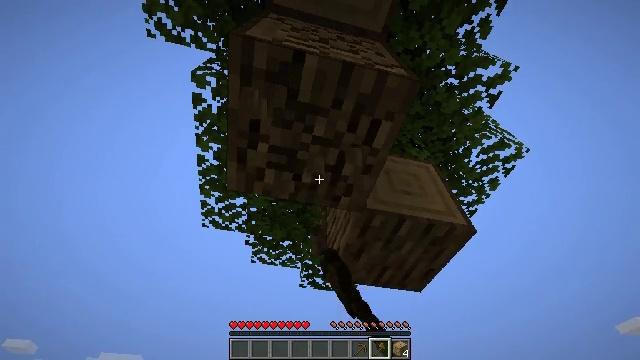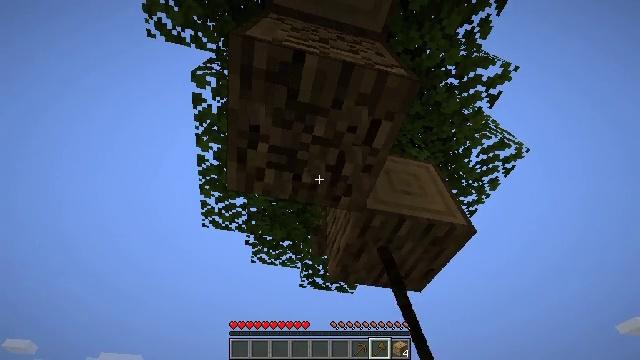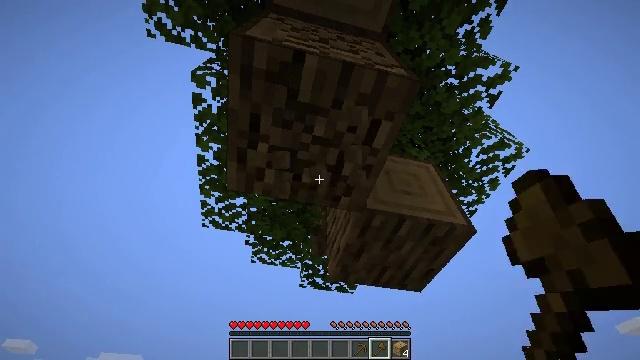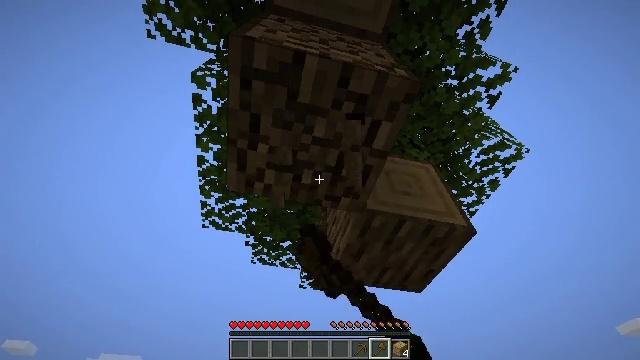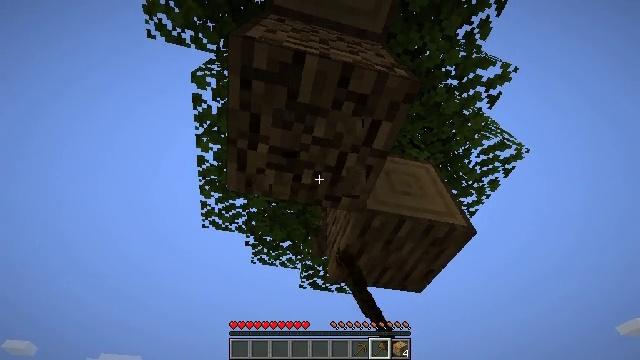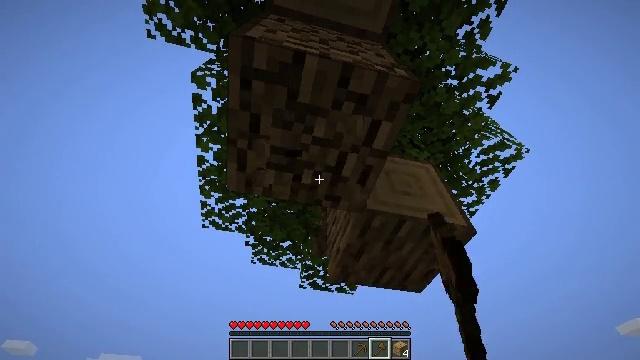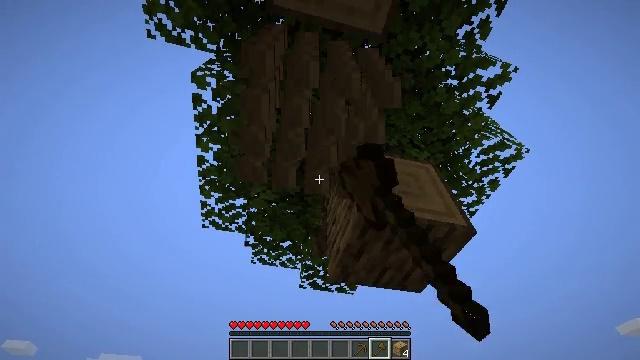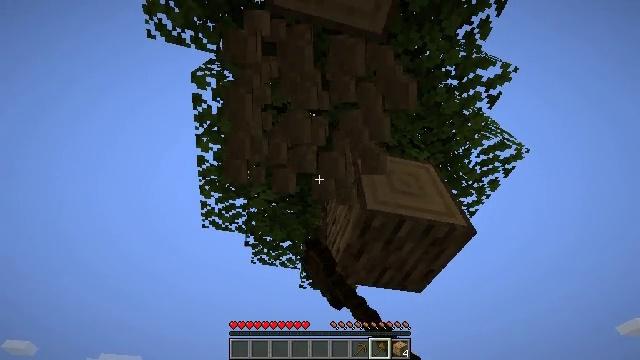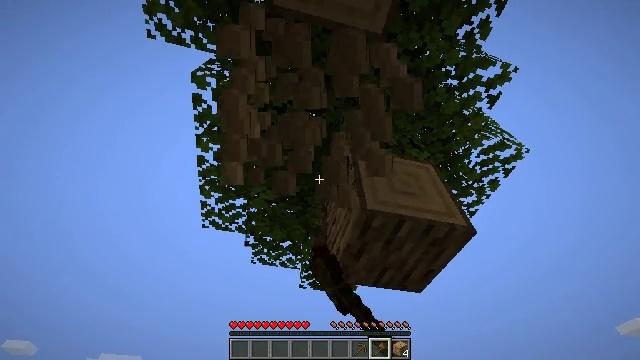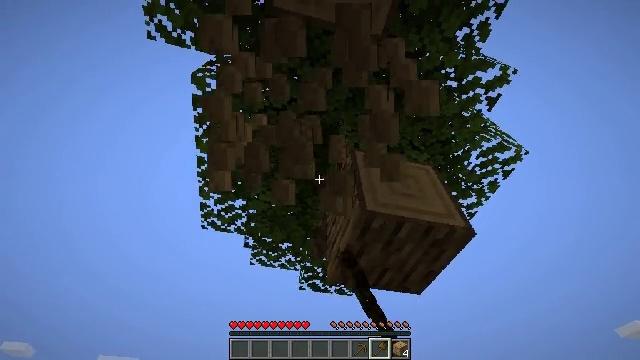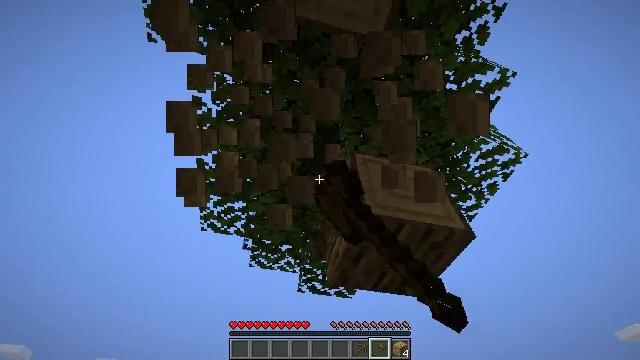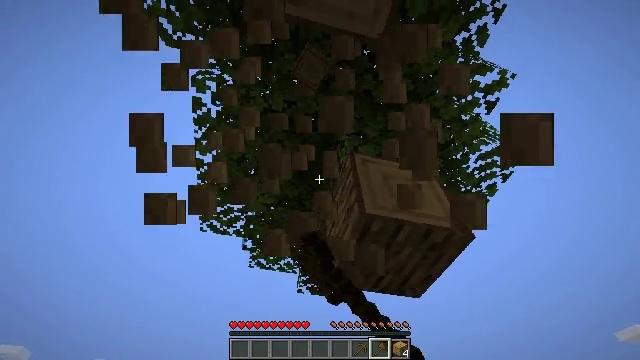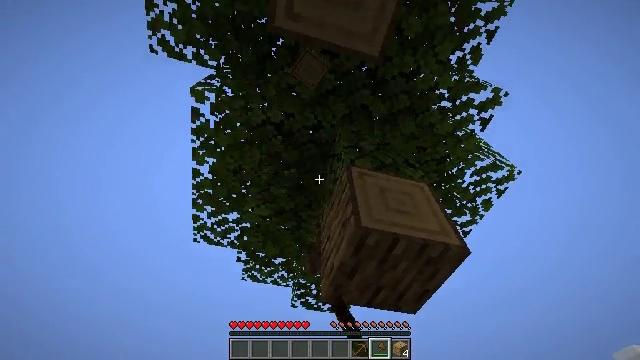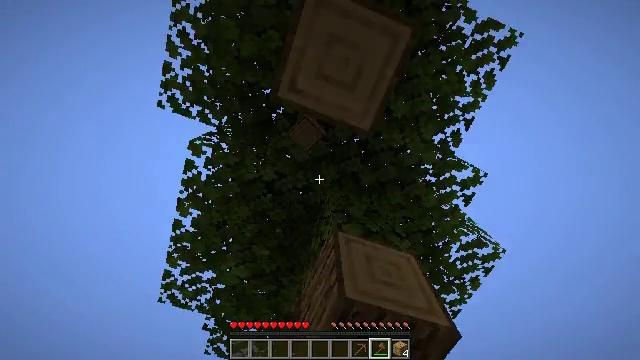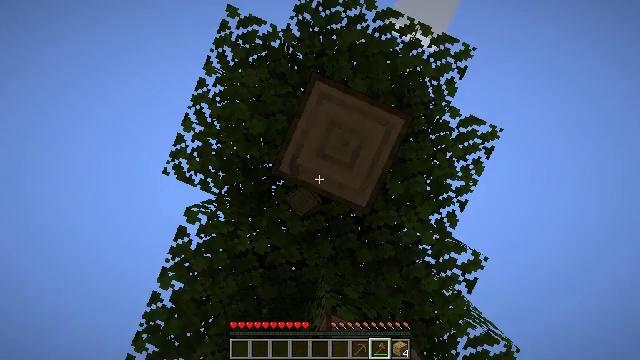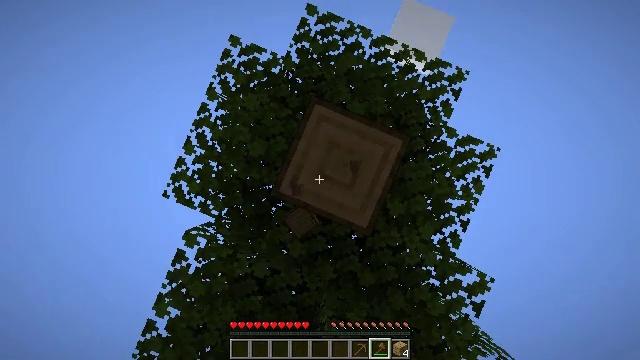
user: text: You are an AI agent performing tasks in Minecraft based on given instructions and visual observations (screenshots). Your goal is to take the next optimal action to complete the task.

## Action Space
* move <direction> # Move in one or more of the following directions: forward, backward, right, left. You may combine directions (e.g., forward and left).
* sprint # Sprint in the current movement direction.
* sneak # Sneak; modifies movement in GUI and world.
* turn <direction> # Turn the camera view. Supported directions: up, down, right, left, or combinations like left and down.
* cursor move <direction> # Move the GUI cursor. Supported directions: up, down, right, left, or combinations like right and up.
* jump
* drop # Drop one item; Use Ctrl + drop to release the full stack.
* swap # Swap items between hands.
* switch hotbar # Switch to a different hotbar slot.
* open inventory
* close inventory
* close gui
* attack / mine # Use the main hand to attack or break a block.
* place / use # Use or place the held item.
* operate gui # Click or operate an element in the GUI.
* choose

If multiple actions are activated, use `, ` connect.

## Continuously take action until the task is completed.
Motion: motion action
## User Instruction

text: Mine the oak log.
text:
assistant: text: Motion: attack / mine
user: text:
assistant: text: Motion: attack / mine
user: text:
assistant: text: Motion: attack / mine
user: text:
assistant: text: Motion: attack / mine
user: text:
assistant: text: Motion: attack / mine
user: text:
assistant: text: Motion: attack / mine
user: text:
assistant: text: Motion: attack / mine
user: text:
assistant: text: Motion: attack / mine
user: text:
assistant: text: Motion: attack / mine
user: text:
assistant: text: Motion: attack / mine
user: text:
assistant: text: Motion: attack / mine
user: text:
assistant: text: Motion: turn right and up, attack / mine
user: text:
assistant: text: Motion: turn right and up, attack / mine
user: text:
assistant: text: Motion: turn right and up, attack / mine
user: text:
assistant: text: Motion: turn up, attack / mine
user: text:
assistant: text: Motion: attack / mine
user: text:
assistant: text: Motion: attack / mine
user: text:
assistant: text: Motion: attack / mine
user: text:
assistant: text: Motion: attack / mine
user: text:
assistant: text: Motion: turn up, attack / mine
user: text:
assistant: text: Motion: turn right, attack / mine
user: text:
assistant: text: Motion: attack / mine
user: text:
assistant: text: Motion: attack / mine
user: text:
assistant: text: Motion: attack / mine
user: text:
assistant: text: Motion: attack / mine
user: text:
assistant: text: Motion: attack / mine
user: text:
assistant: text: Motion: attack / mine
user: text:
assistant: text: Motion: attack / mine
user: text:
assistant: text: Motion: attack / mine
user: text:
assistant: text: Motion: attack / mine